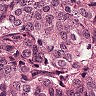
Metastatic tissue present: yes